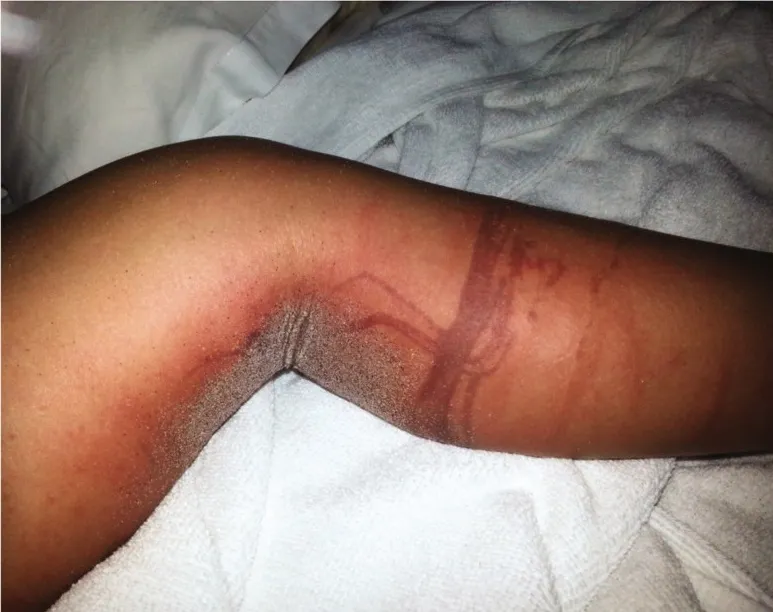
Left leg with dry skin marks 5 days after the accident.
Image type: medical_photograph (skin_photograph)